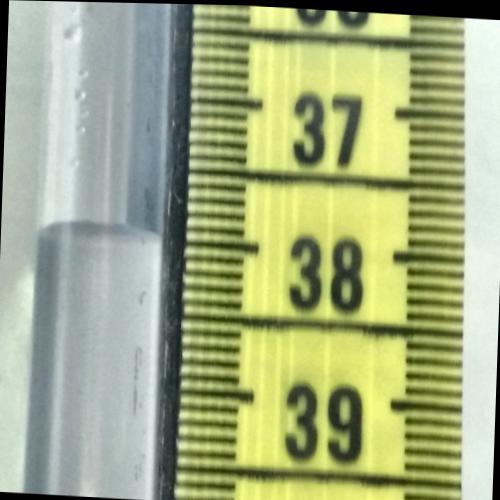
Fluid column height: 37.9 cm